Question: I have styled a tooltip like
'''
<Setter Property="ToolTip">
<Setter.Value>
<Border Background="Red" CornerRadius="5" Padding="5" Margin="0">
<TextBlock Text="Hello" Foreground="White" />
</Border>
</Setter.Value>
</Setter>
'''
And it gets rendered like

Whats that white "rectangle" about? How can I get rid of it
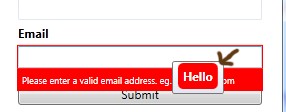
Answer: That rectangle comes from the 'ControlTemplate' of the 'ToolTip' control wich will contain whatever you set in 'Control.ToolTip'. You have to override it:
'''
<Style TargetType="ToolTip">
<Setter Property="Template">
<Setter.Value>
<ControlTemplate TargetType="ToolTip">
<ContentPresenter />
</ControlTemplate>
</Setter.Value>
</Setter>
</Style>
'''